Aerial crown-view tile of a tropical tree (Barro Colorado Island, Panama), acquired 20250616:
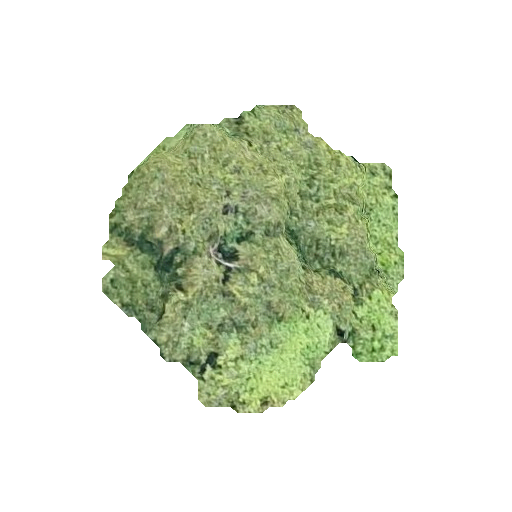
Species: Chrysophyllum cainito
GBIF accepted scientific name: Chrysophyllum cainito
Crown area: 96.18 m²